Question: The goal is to place a certain number of queens so that there is one queen in each row and column. Queens cannot attack each other, and newly placed queens cannot be captured by existing knights, but there is no need to consider whether knights can be attacked by queens. Each square on the board has a specific color, representing the cost of placing a new queen on that square. The goal is to minimize this cost while meeting these requirements (considering only the minimum cost incurred by newly added queens).
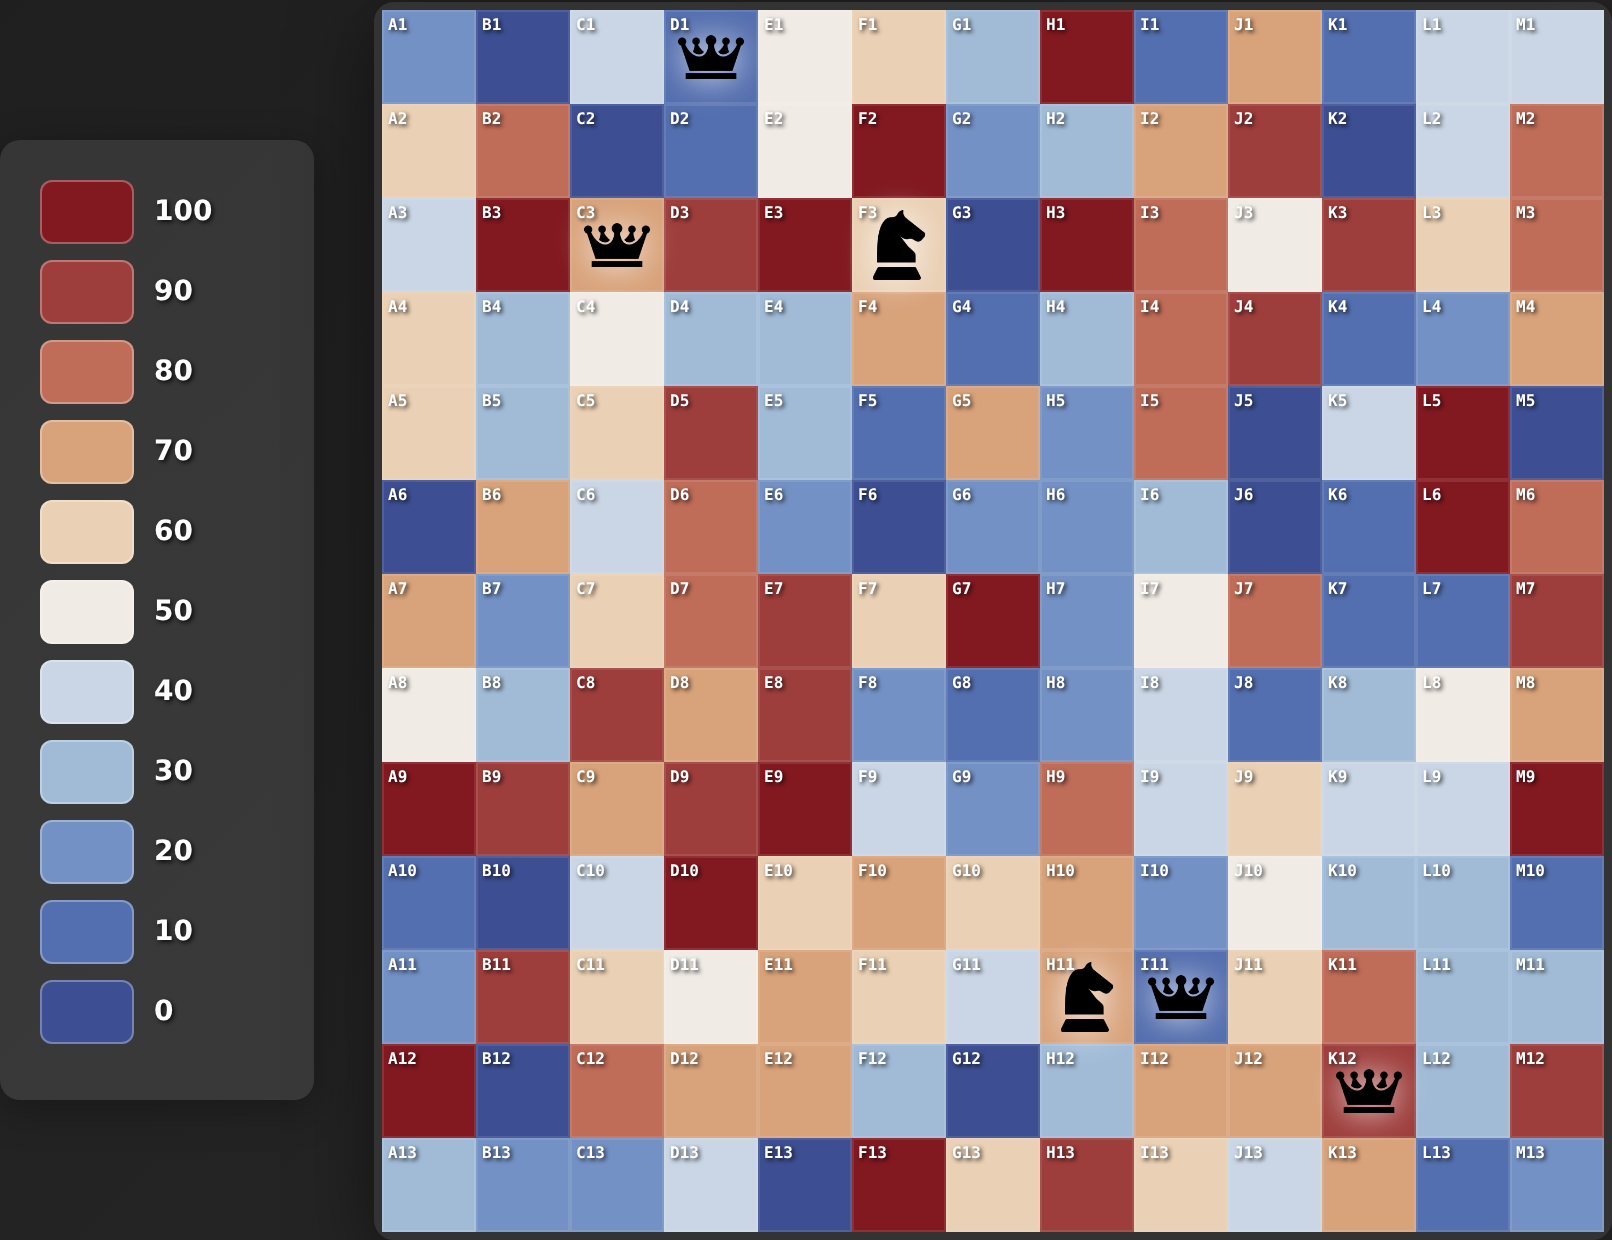
Answer: 400